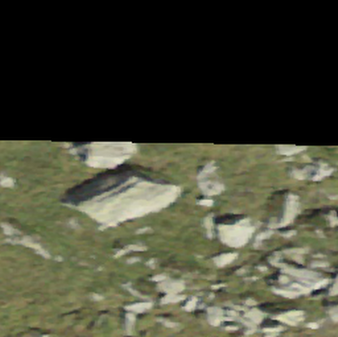
Label: bouldering_area